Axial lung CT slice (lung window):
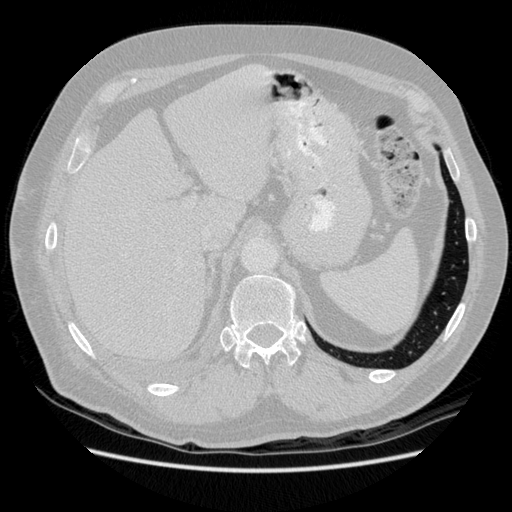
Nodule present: no